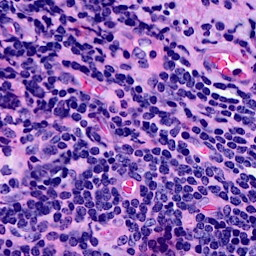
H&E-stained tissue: Breast